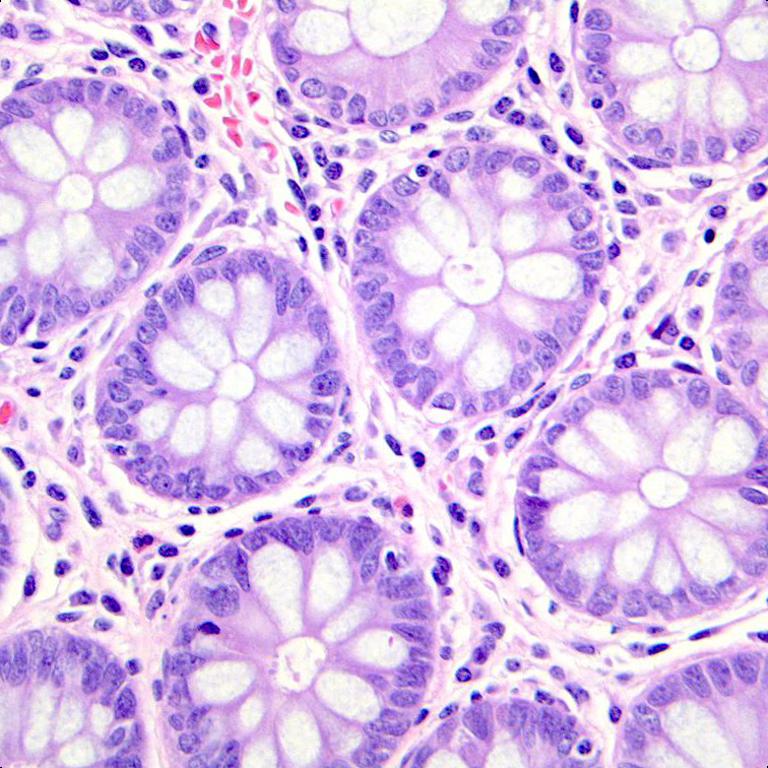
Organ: colon
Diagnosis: benign